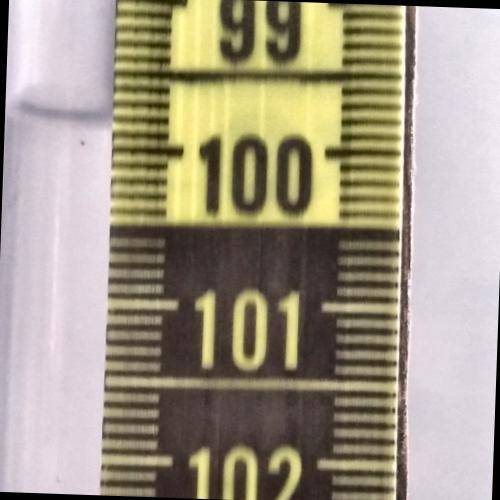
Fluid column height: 99.8 cm